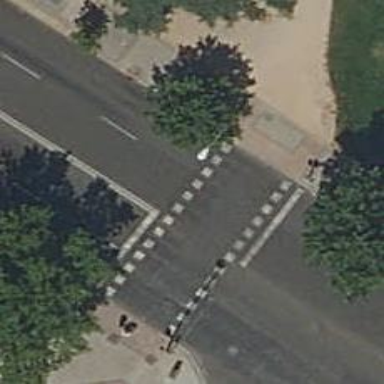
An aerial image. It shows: Traffic signals at road crossing.